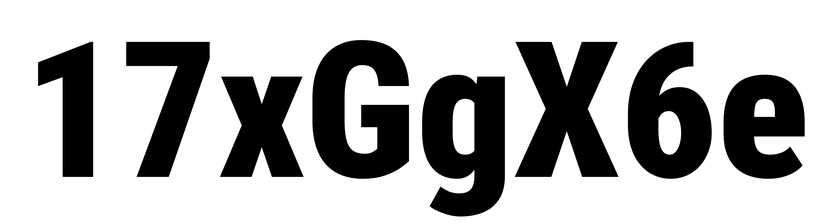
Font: Roboto_Condensed_Black